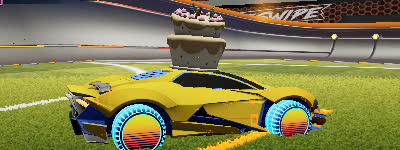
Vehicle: werewolf